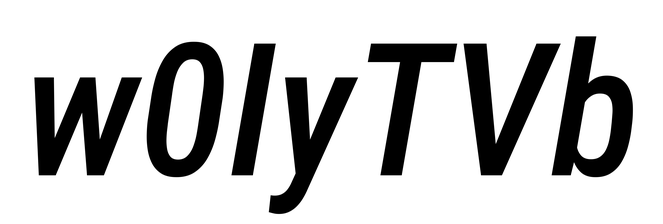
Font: Roboto-Italic_Condensed_Medium_Italic